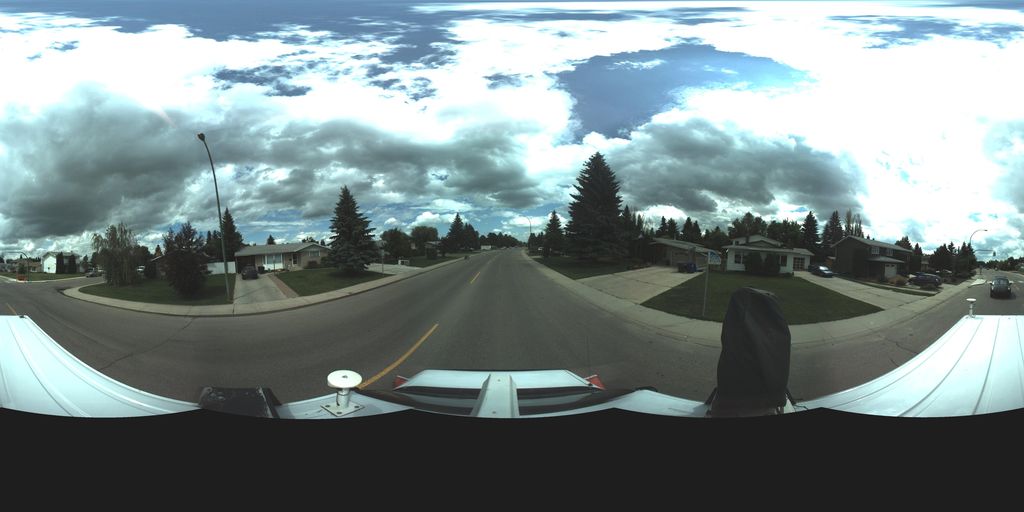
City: saskatoon